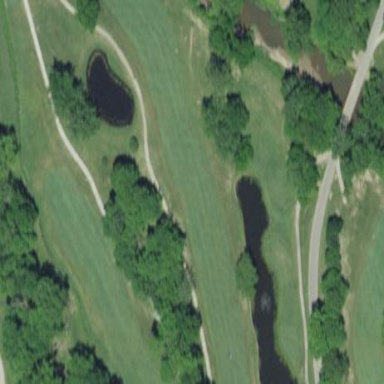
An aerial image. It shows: Well-maintained grass fairway on golf course.